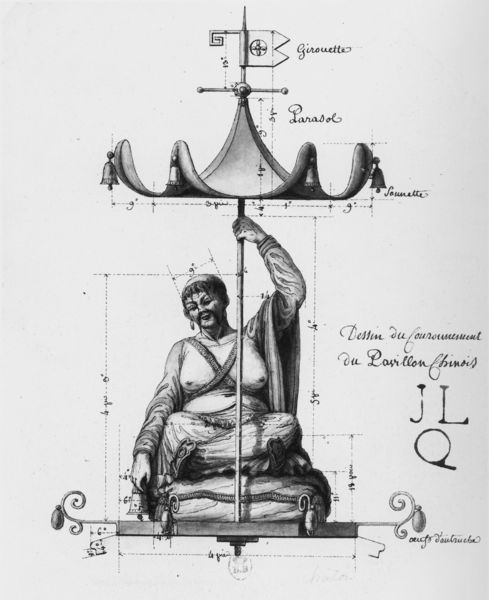
Titel: Drawing of the finial of the Chinese pavillon
Künstler: Jean Jaques Lequeu
Schlagwörter: mann, weiß, sitzen, brust, frankreich, frau, haar, hut, paris, schwarz, skizze, zeichnung, dach, schirm, fest, masse, bart, feier, architektur, gesicht, bild, figur, sitzend, statue, schrift, sitz, fahne, hof, drehen, französisch, wagen, kaiser, kissen, dick, verzierung, orientalisch, zeremonie, entwurf, china, glocke, konstruktion, baldachin, plan, schlitten, pavillon, stange, arkadien, pavillion, weltausstellung, perser, ludwig, karussell, abmessungen, zeichnnung, türke, orientale, chinese, sonnenkönig, messen, wesir, schwazr, buddha, mase, asiat, eifelturm, emir, dessin, parasol, stereotyp, l, j, 1889, windfahne, fst, hoffest, jlq, tragehimmel, transmensch